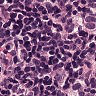
Metastatic tissue present: yes